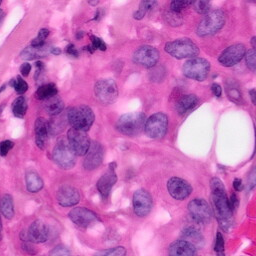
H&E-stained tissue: Pancreatic